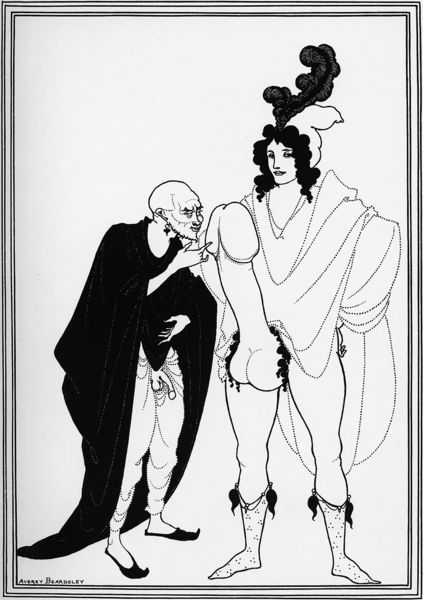
Titel: Lysistrata von Aristophanes, Die Untersuchung des Herolds
Künstler: Aubrey Beardsley
Institution: Privatbesitz
Schlagwörter: feder, mann, nackt, umhang, weiß, frau, hut, ohrring, schwarz, zeichnung, federboa, alt, jung, federn, mantel, perücke, schwanz, holzschnitt, alter mann, grafik, courtiers, hat, men, stockings, white, women, black, hair, jugendstil, old, robe, woman, kraft, glatze, picture, erotik, geschlecht, strümpfe, penis, tusche, alter, knabe, lithographie, gestik, stiefel, beardsley, feather, junger mann, schlaff, man, naked, nude, nudity, young, schamhaare, boy, male, fontaine, drawing, black and white, tunika, coat, cartoon, gamaschen, line, sketch, beard, cock, art nouveau, necklace, drape, public, schwaz, hoden, männlichkeit, balls, legs, stroke, phallus, slippers, eichel, ridiculous, hutfeder, illusion, erektion, erection, errection, pornographic, pubic, black & white, big, bold, homoerotik, schwarzer mantel, dick, touch, massive, po, sex, kleiner penis, aubrey, pubic hair, erigiert, genitals, erect, giant, genitalia, rude, phallic, blackwhite, plume, porn, faust, testicles, scrotum, erotika, ^schwarz weiss, riesenpenis, penisvergleich, hermaphrodite, homosexual, massiv, obscene, boner, testicle, transexual, limp, folders, penise, sagging, foreskin, audrey beardsley, mephistopheles, averey, circumcised, exagerated, großer penis